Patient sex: M
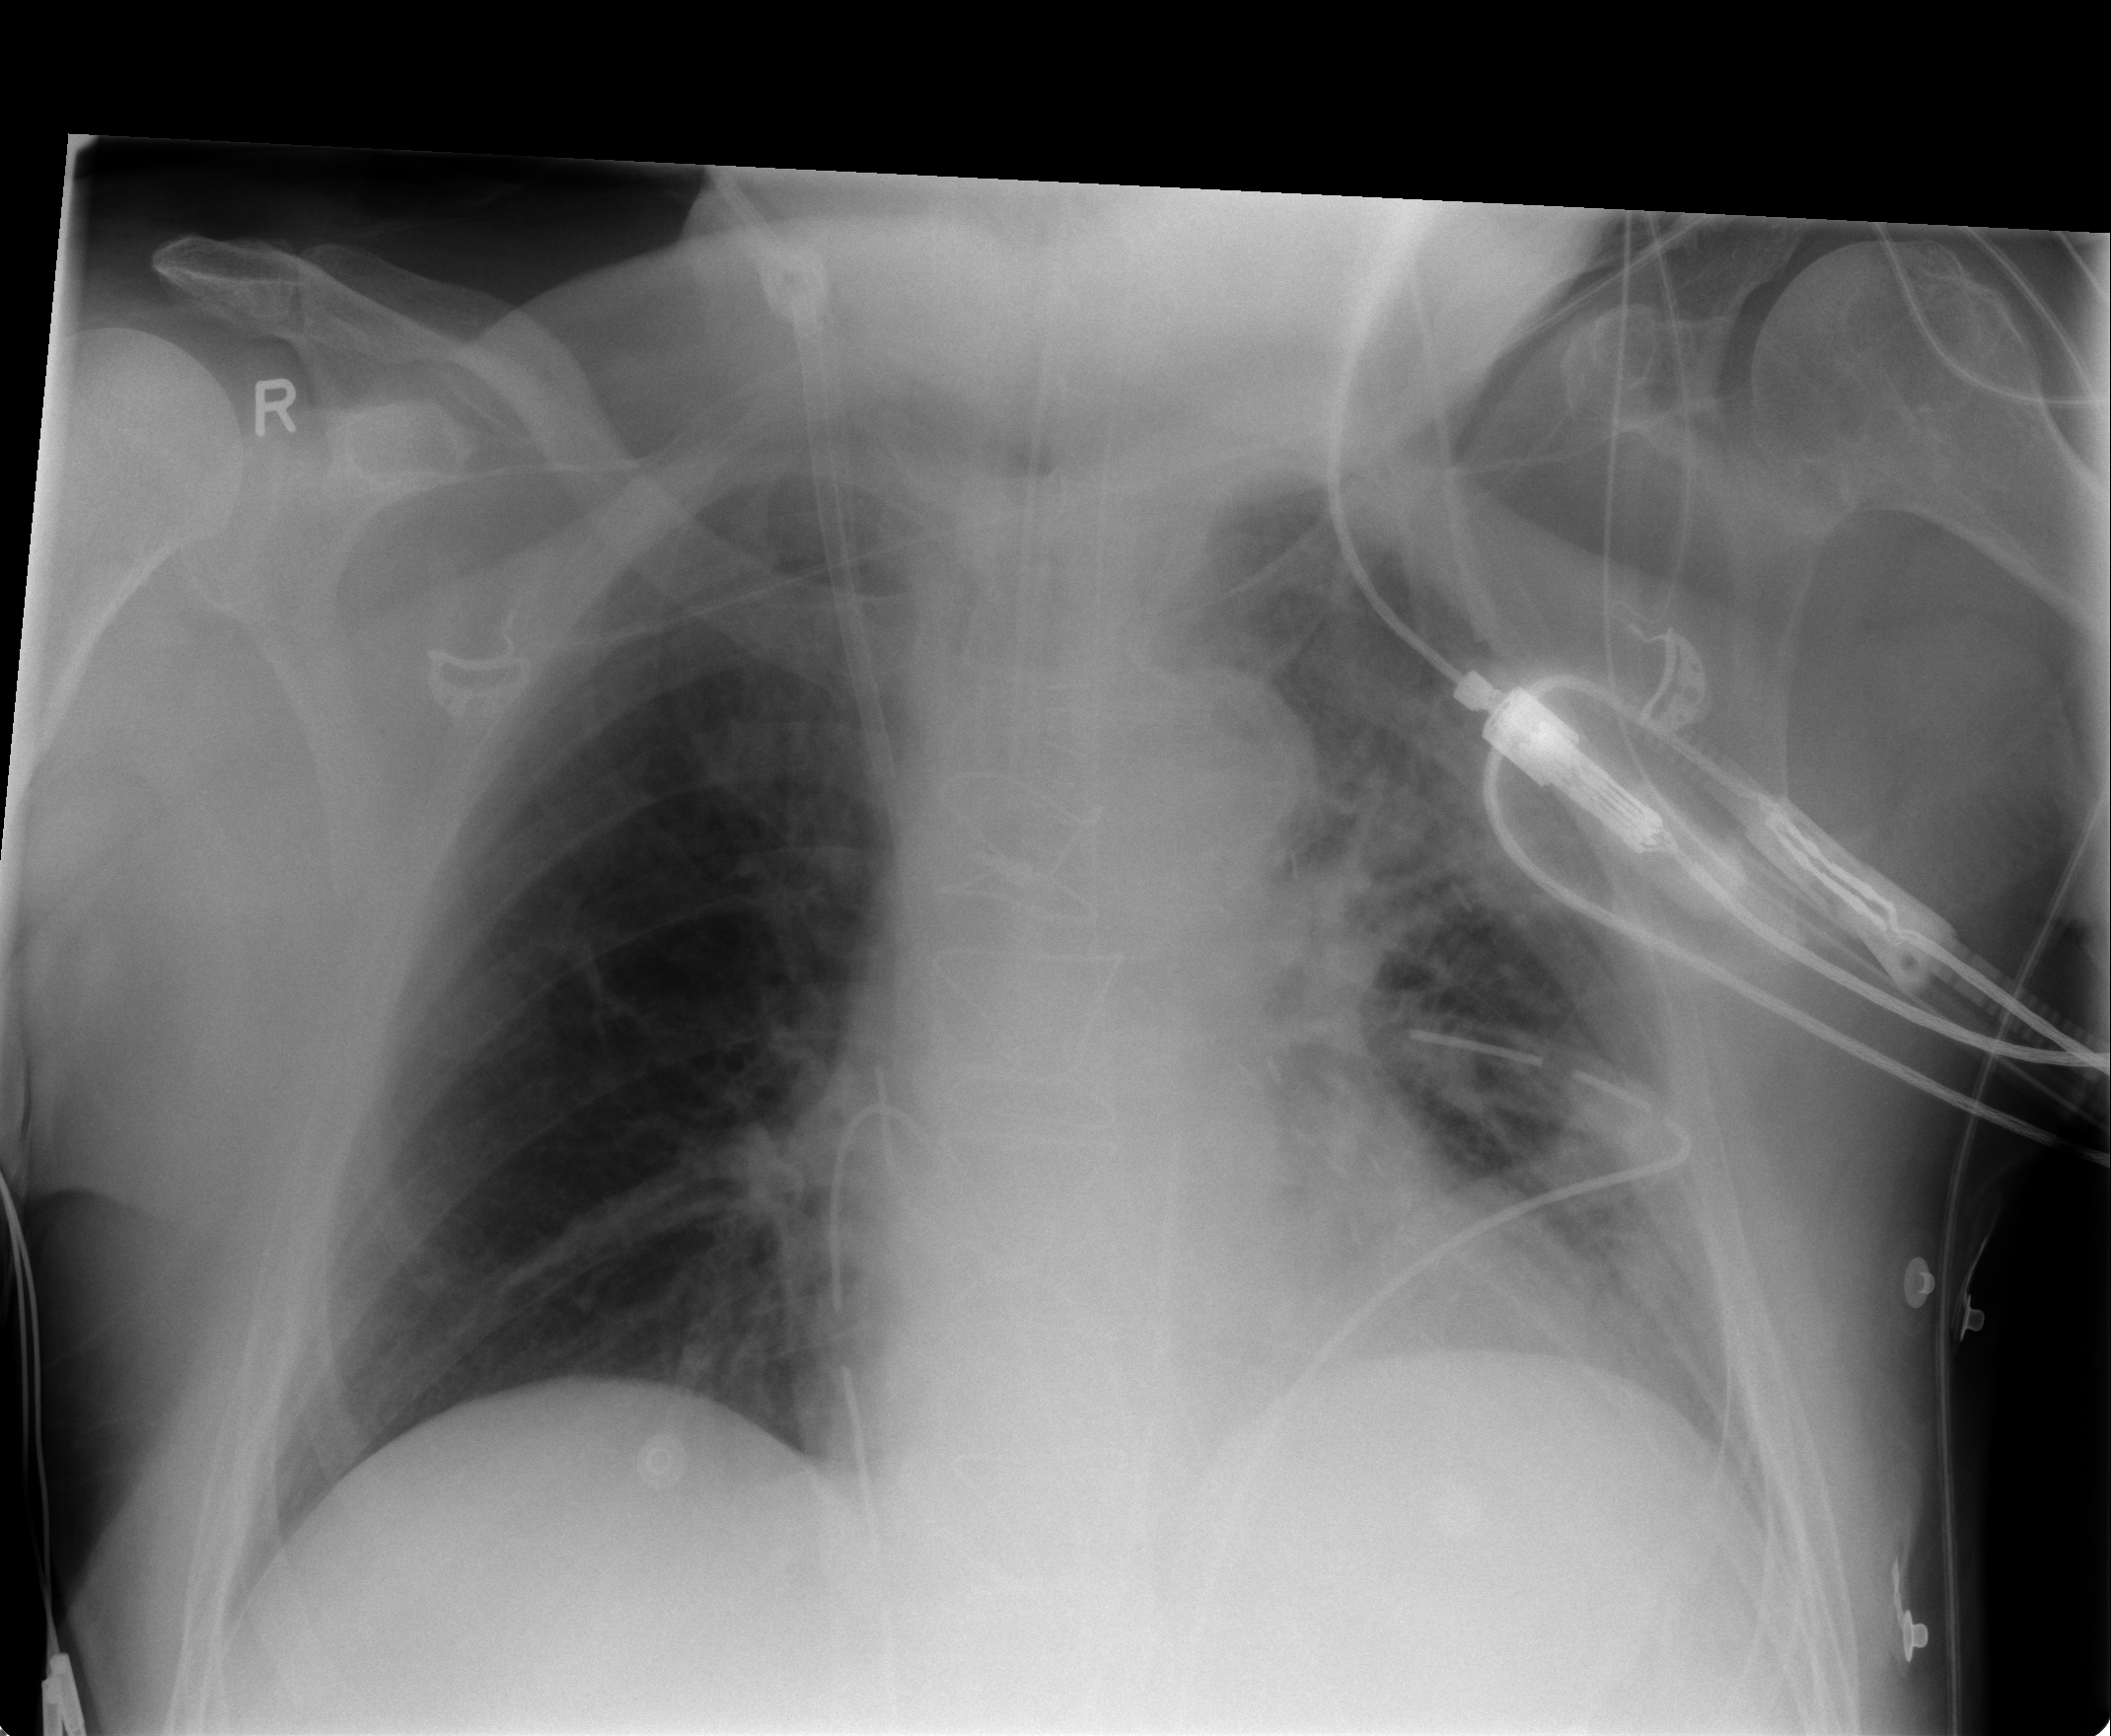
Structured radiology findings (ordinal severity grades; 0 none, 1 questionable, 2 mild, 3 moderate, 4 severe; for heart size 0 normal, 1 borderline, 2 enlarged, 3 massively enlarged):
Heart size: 1
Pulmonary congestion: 0
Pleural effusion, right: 0
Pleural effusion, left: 1
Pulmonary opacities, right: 0
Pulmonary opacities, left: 1
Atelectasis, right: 2
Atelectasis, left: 3